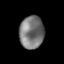
Tissue: prostate
Cell type: T cells
Senescence score: 0.2651
Nuclear area (px): 781
Mean DAPI intensity: 118.63